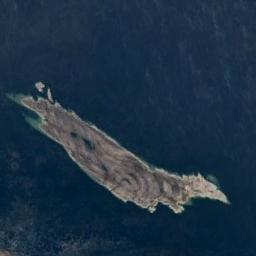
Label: island